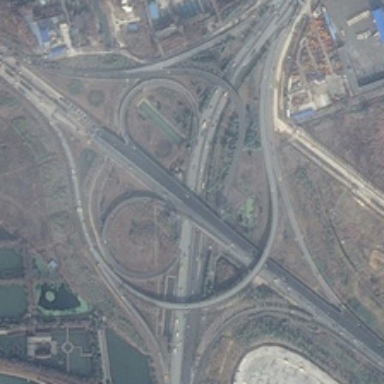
Many bareland with sparse green trees and several ponds and buildings are near a viaduct .